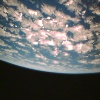
Label: cloud